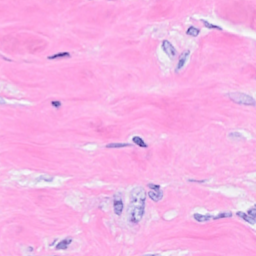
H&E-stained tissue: Breast